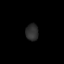
Tissue: lung
Cell type: Epithelial cells
Senescence score: 0.1803
Nuclear area (px): 209
Mean DAPI intensity: 45.33